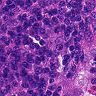
Metastatic tissue present: no